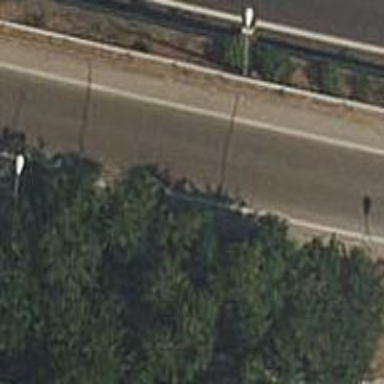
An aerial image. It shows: Asphalt motorway link.